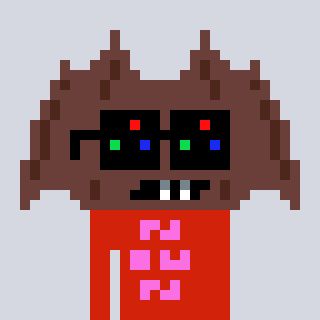
a pixel art character with square black sunglasses, a bat-shaped head and a red-colored body on a cool background